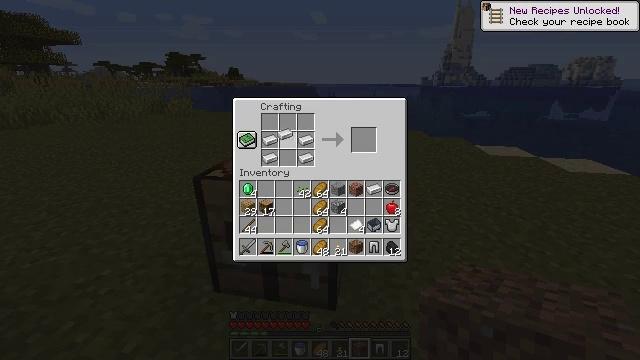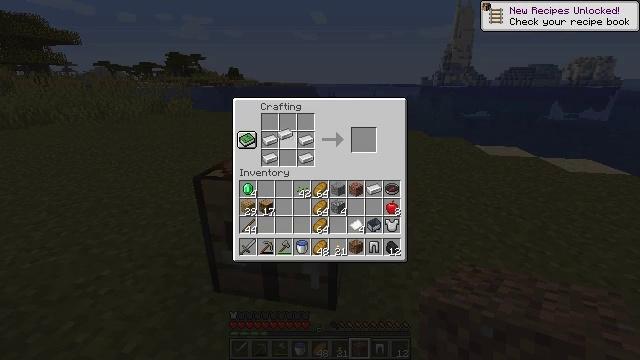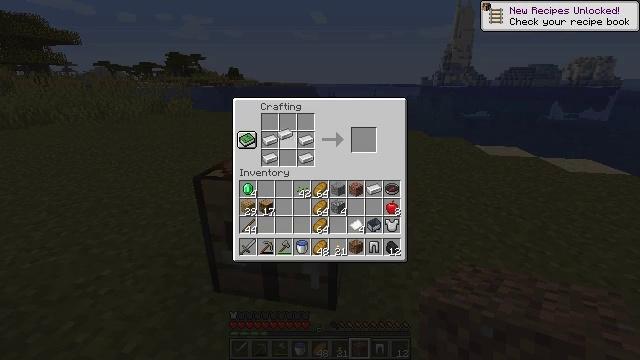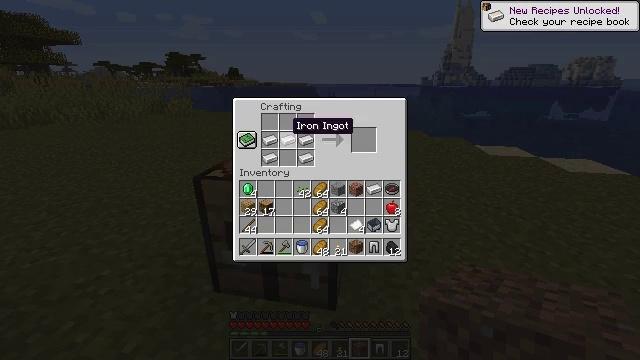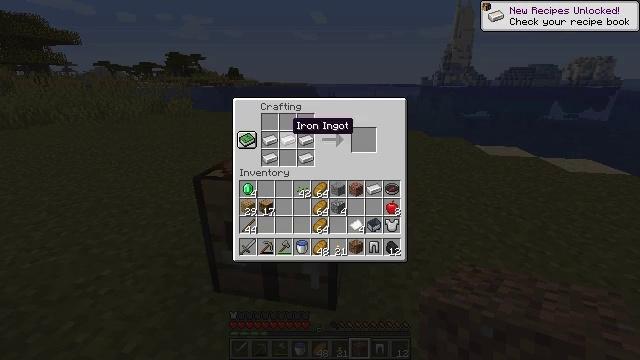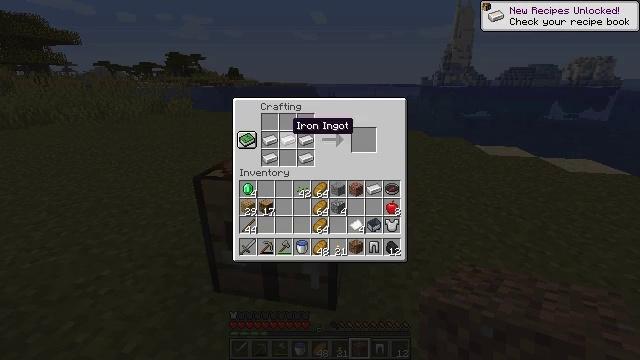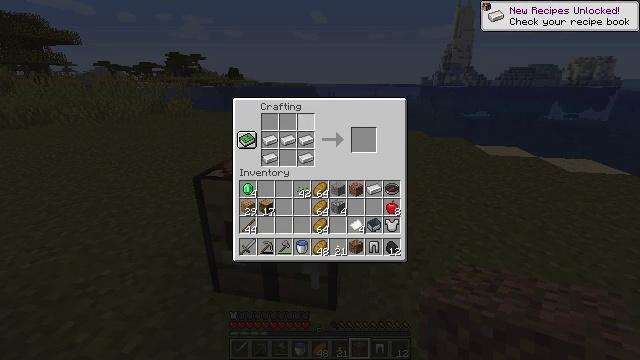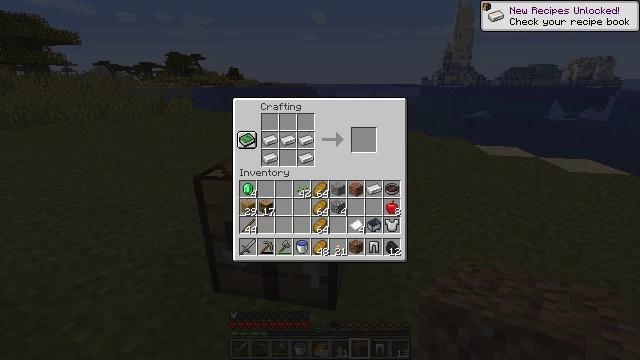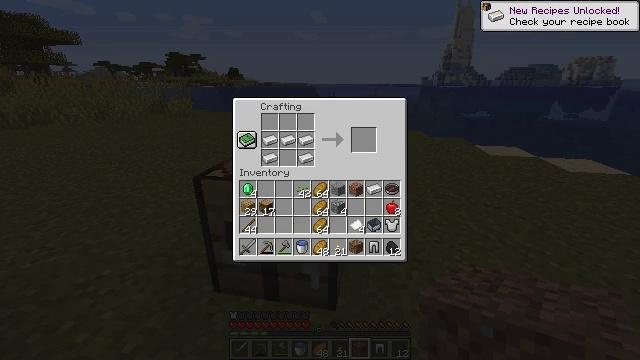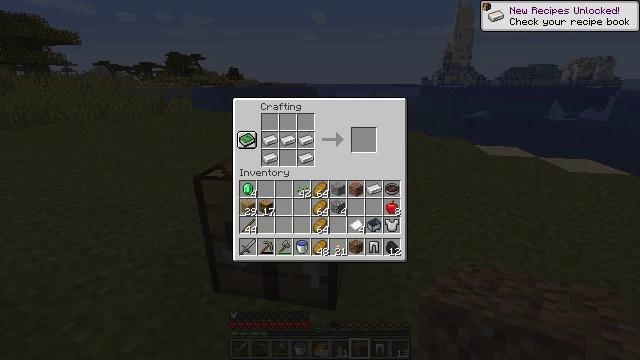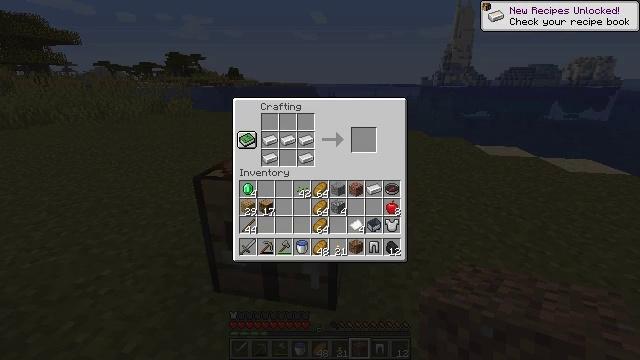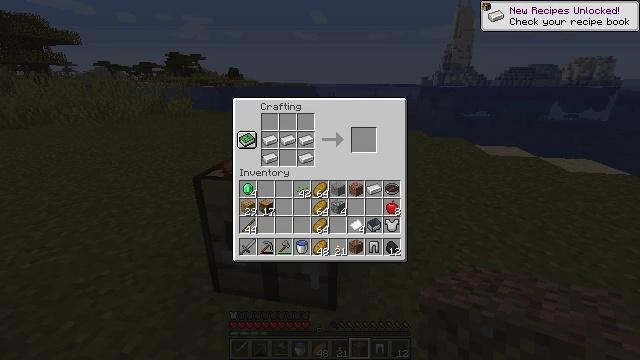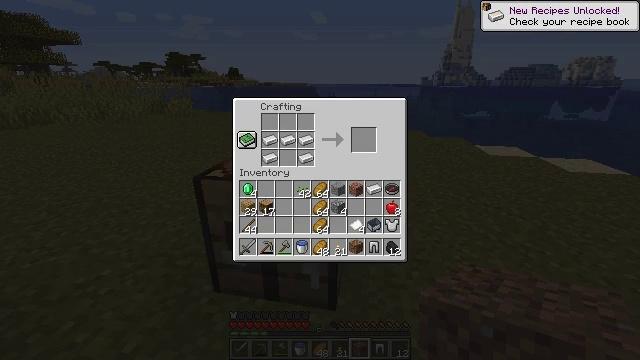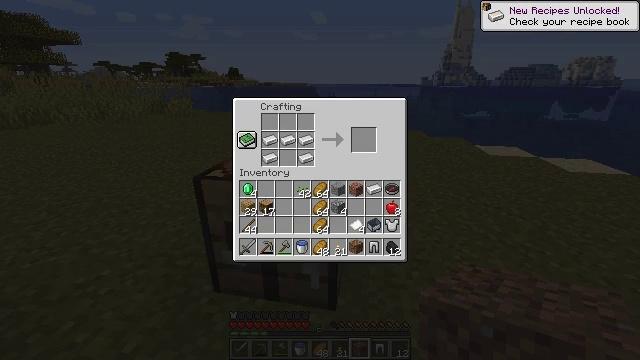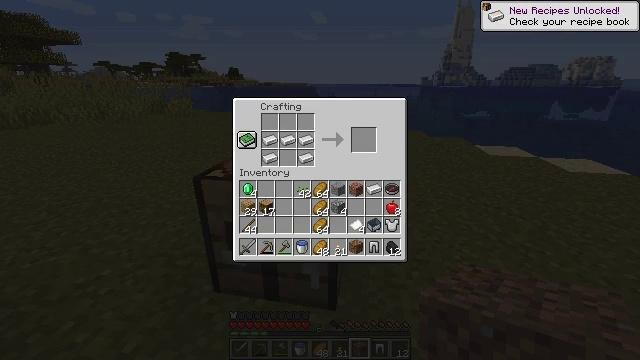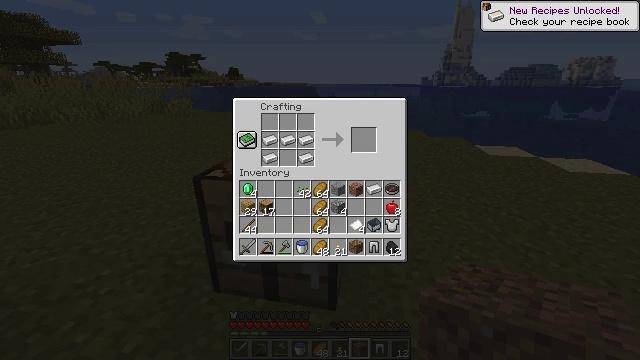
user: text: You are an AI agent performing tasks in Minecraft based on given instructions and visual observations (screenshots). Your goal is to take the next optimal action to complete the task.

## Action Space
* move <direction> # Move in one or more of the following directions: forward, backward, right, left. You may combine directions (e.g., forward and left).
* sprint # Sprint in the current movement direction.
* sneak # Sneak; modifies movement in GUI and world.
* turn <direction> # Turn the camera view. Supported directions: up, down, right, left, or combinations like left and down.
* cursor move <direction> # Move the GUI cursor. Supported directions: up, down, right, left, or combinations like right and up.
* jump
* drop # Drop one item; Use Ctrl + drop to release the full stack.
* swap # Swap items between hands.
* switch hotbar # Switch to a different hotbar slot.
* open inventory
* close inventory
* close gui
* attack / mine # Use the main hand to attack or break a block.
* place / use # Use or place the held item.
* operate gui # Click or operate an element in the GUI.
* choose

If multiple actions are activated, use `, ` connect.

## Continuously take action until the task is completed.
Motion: motion action
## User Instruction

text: Use the crafting table to make an iron helmet.
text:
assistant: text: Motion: operate gui
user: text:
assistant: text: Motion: operate gui
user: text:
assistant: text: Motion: no_op
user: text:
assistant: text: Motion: no_op
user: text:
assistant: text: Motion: no_op
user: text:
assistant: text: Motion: cursor move right
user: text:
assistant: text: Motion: cursor move right and up
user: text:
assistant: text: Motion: cursor move right and up
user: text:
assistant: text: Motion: no_op
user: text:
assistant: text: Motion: no_op
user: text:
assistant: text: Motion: no_op
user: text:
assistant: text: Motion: no_op
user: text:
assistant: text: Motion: cursor move left
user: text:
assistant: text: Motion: cursor move left
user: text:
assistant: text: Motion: cursor move left and down
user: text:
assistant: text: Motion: cursor move left and down
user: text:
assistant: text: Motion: cursor move left
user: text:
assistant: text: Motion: no_op
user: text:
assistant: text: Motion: no_op
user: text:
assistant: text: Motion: no_op
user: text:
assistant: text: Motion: sneak
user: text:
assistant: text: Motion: sneak, operate gui
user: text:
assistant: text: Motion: sneak, operate gui
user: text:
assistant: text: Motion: sneak, operate gui
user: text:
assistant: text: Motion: sneak, operate gui
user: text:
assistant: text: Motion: sneak, operate gui
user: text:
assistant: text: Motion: sneak, operate gui
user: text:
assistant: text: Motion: sneak, operate gui
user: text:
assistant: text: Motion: sneak, cursor move left, operate gui
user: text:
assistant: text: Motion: sneak